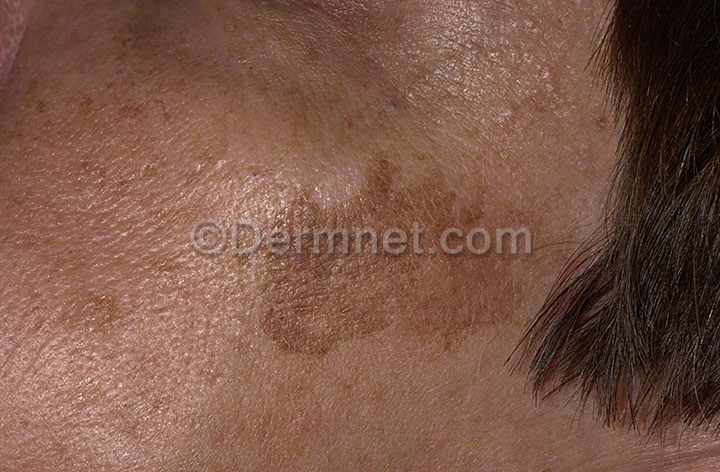
Disease: Seborrheic Keratoses and other Benign Tumors